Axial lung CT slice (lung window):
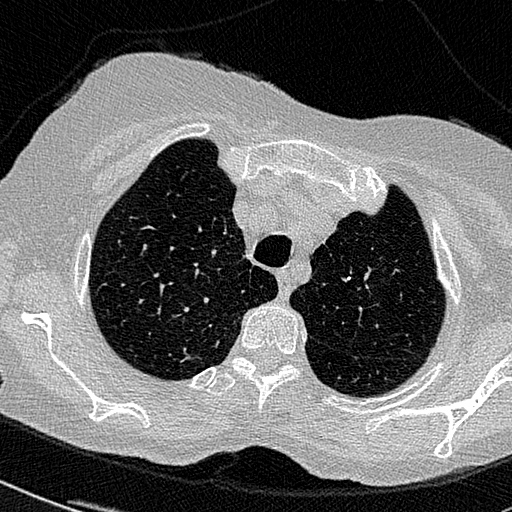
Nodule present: no